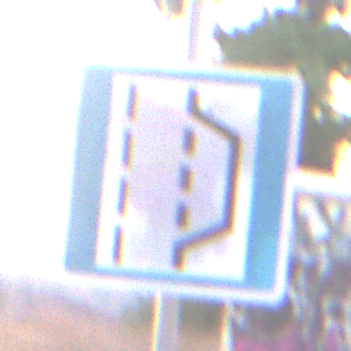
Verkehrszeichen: NothalteUndPannenbucht
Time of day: SunriseSunset
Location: Outdoor (Suburban)
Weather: PartlyCloudy
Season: NotSpecified
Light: Natural